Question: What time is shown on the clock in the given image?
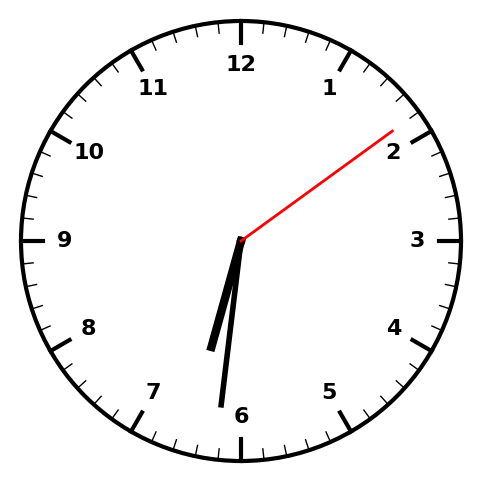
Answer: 06:31:09